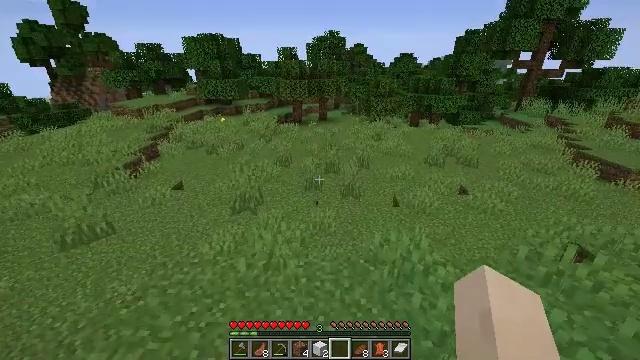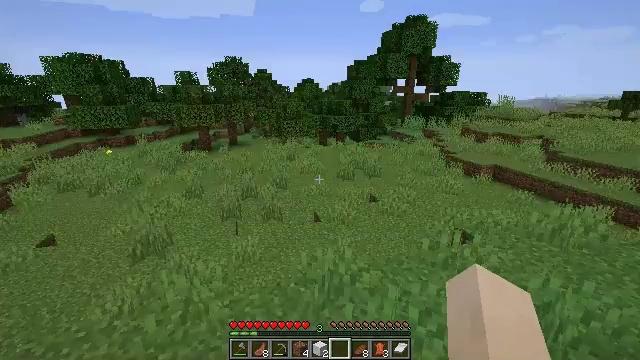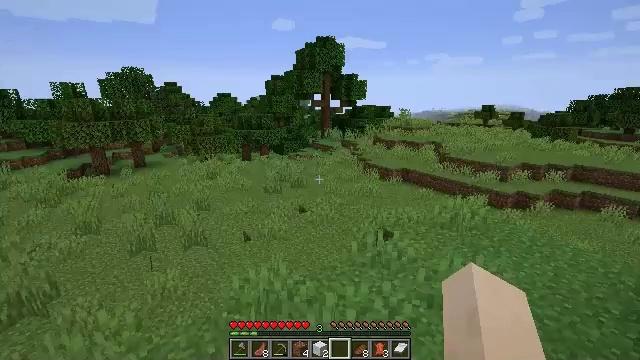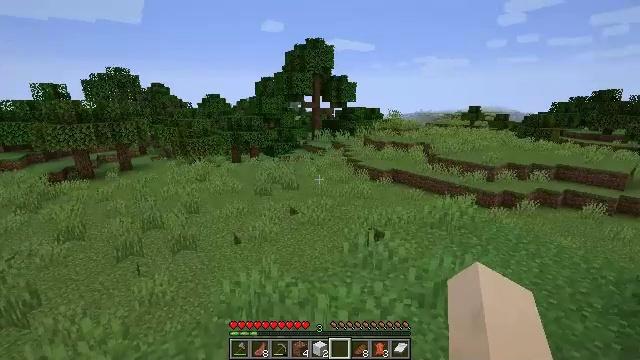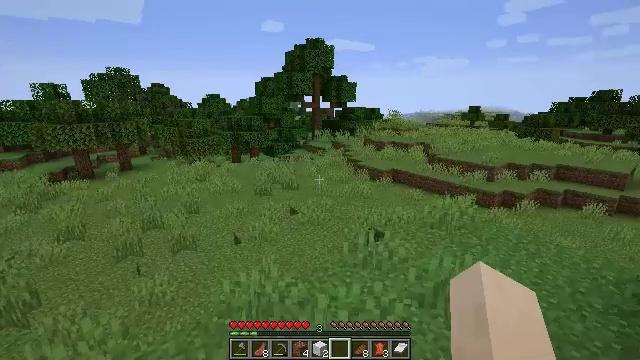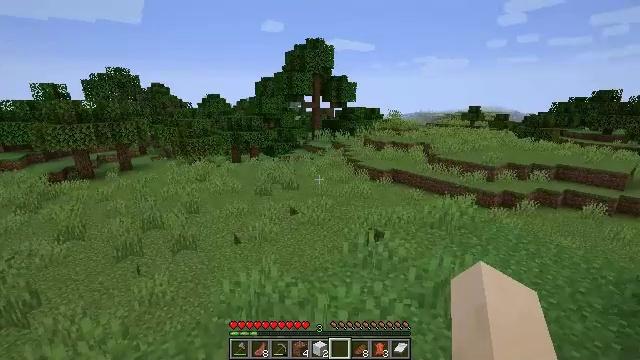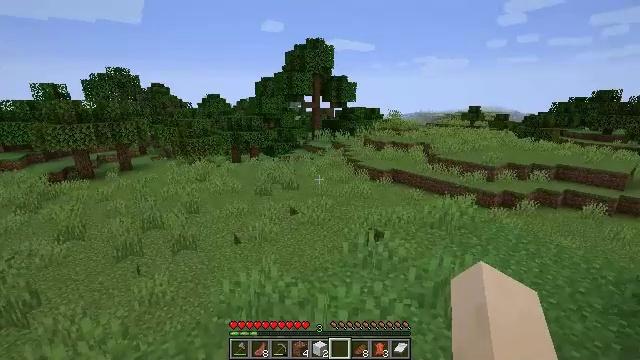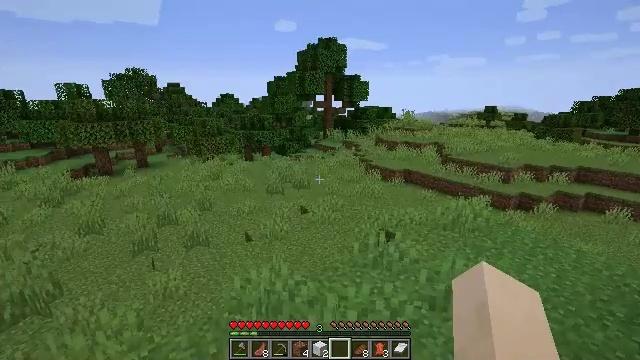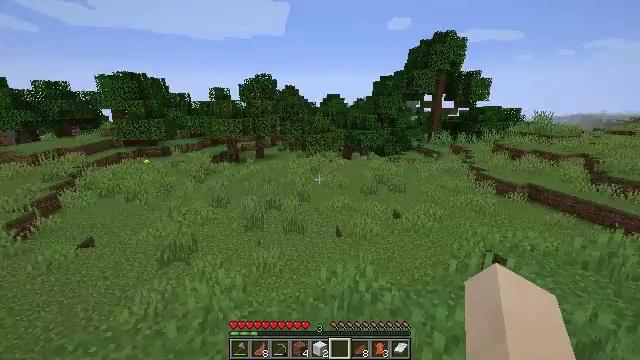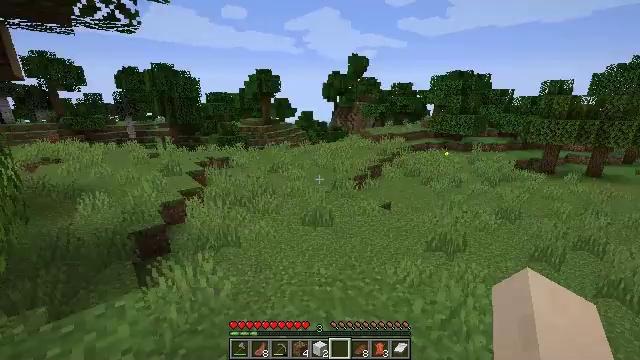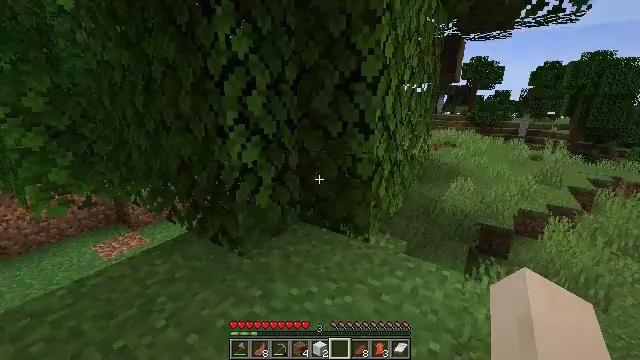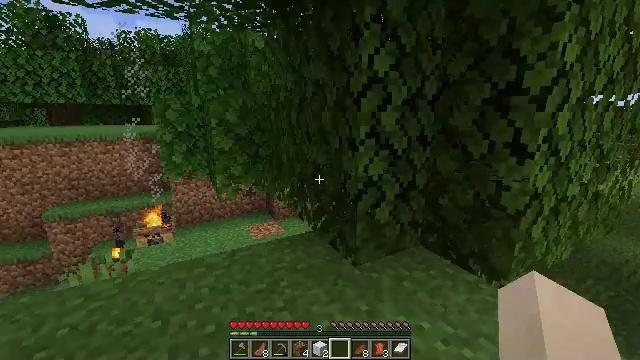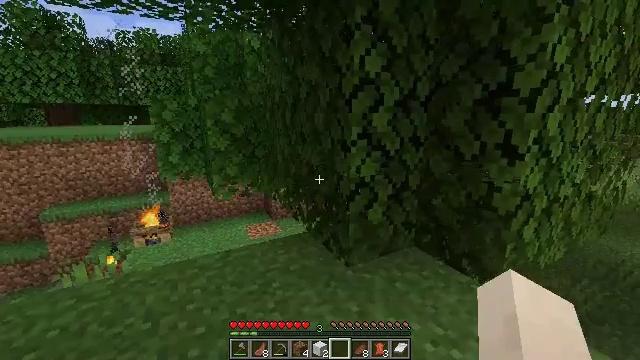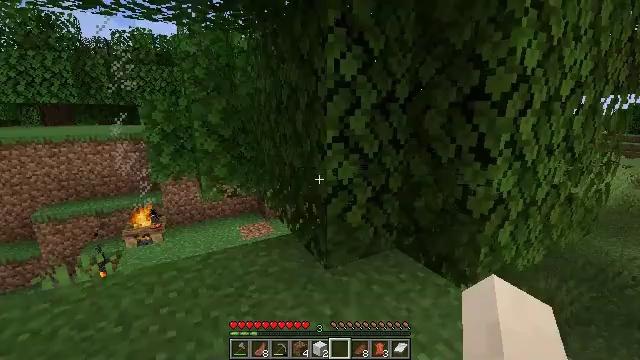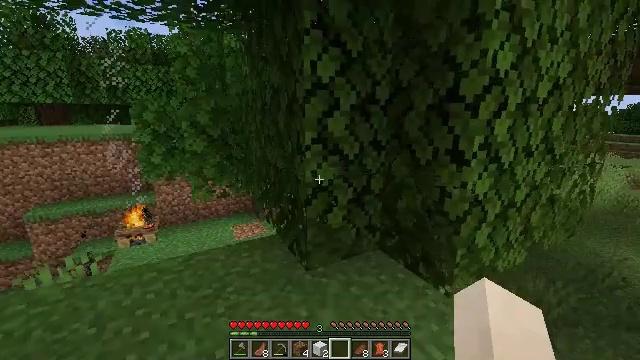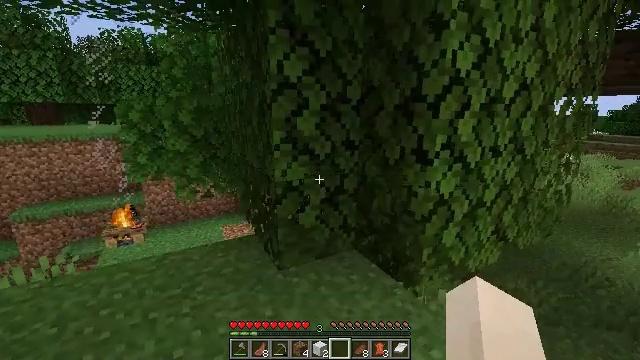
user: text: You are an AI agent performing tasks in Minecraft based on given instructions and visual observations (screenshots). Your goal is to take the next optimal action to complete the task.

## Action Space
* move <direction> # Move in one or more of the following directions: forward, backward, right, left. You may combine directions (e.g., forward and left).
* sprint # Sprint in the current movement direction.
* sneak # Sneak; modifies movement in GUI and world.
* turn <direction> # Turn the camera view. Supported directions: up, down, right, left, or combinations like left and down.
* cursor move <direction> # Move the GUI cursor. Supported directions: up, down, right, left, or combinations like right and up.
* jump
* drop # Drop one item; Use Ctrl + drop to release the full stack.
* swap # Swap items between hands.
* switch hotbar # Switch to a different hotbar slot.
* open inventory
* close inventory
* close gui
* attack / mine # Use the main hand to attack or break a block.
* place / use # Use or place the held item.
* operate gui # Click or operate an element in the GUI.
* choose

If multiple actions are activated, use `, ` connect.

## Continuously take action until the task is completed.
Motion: motion action
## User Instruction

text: Gather up the campfire.
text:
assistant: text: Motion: turn right and up
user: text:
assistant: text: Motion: turn right and up
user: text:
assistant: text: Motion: turn right
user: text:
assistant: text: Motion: no_op
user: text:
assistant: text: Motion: no_op
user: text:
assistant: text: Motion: no_op
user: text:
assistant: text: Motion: turn left
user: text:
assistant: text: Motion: turn left
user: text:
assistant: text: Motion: turn left
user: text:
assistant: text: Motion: turn left
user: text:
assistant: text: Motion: move right, turn left and up
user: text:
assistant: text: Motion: move right
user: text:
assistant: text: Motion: move right
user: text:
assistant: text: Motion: move right
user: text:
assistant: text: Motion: move right
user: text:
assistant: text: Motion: move right, turn right
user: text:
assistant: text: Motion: move back and move right, turn right
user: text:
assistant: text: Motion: move back and move right, turn right
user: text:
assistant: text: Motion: move back and move right, turn right
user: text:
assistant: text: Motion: turn right
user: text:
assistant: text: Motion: move left, turn right
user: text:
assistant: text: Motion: move left
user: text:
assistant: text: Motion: move left
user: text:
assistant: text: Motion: move forward and move left
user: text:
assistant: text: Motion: move forward
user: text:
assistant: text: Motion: move forward and move right
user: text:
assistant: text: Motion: move forward and move right
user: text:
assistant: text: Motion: move forward and move right
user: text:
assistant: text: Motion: move forward and move right
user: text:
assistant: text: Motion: move forward and move right